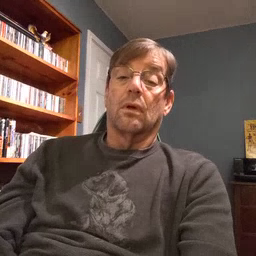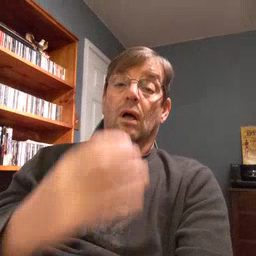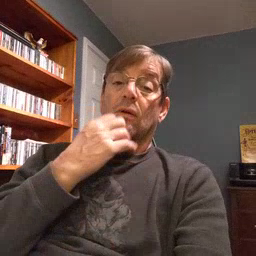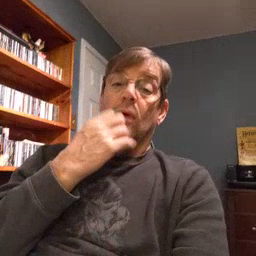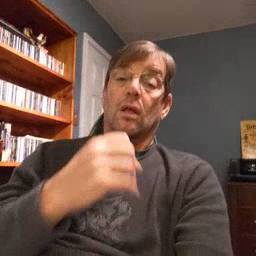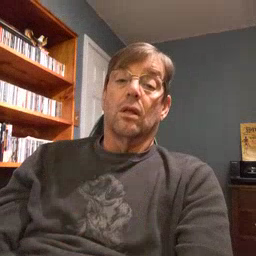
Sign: underwear